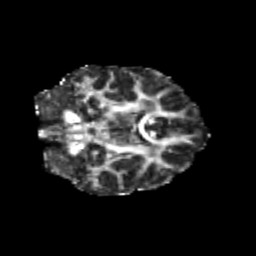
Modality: FA
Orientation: coronal
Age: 28
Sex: female
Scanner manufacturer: siemens
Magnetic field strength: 3 T
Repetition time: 3.5 s
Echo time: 0.113 s